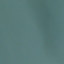
Land use / land cover class: SeaLake